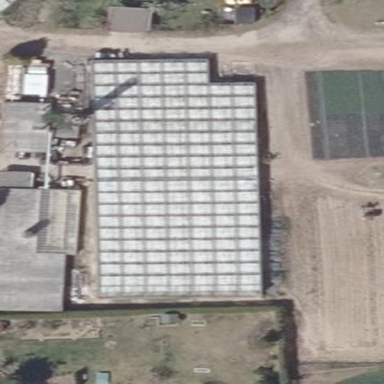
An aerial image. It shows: Greenhouse.